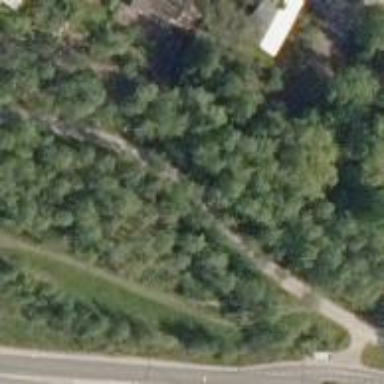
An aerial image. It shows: Asphalt cycleway.